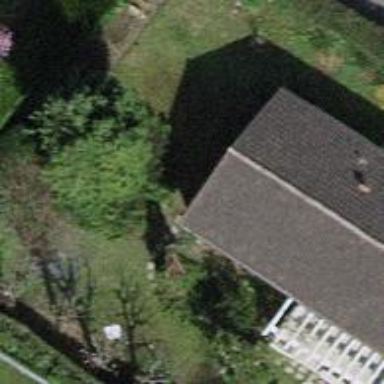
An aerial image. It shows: Garden enclosed by fence.